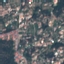
Land use / land cover class: Residential